Question: I am starting with .
I've got an error but cannot sort it out. Does anyone know why I am getting this?
I am doing an '{% extends "base.html" %}' on my login page.
I get this error:

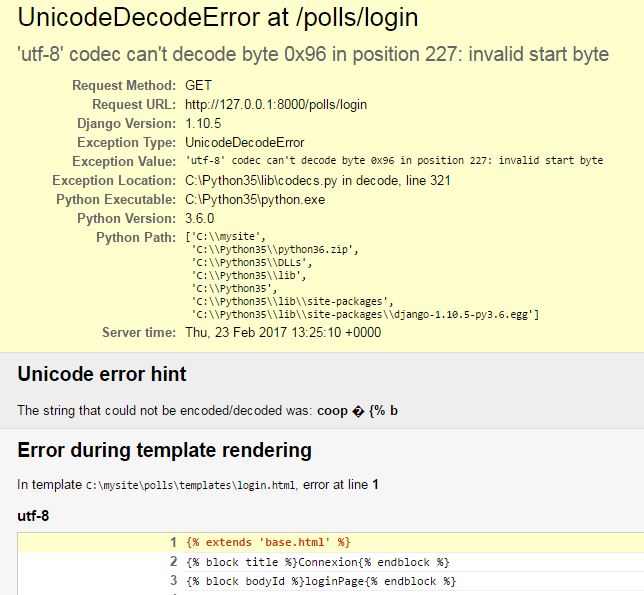
Answer: I have the same problem and i solve when i replace special character like 'a' with his equivalent in web format 'a' or 'a'
I think has default when django take your 'file.html' for render, he don't manage specials characters during the render process but if you create a variable in your views.py and you send it to your template it's can work.
So you have 2 solutions :
- <URL>-
EDIT:
- <URL>